Field crop: maize
Growth stage: 1
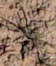
Species: lolium